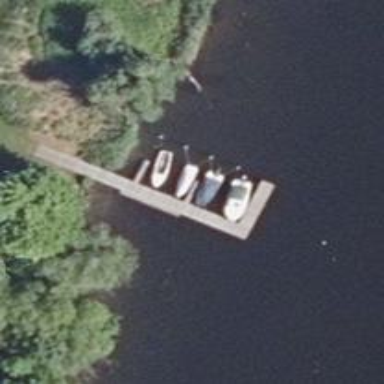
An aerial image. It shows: Pier with mooring facilities.